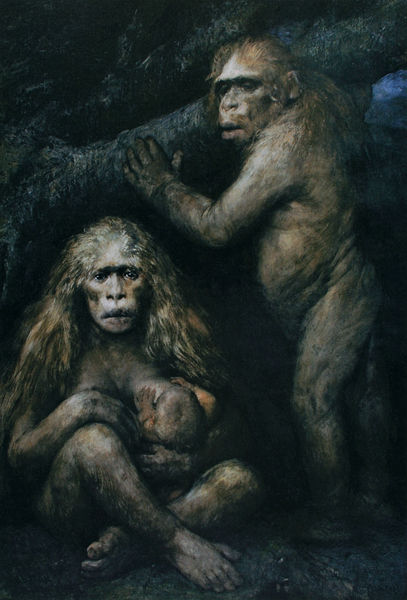
Titel: Pithecanthropus Alalus
Künstler: Gabriel von Max
Standort: Jena
Institution: Friedrich-Schiller-Universität
Schlagwörter: baum, blau, dunkel, gemälde, hand, himmel, kopf, mann, nackt, schatten, menschen, sitzen, braun, brust, busen, frau, frisur, haar, köpfe, licht, mund, nacht, nase, ohr, schwarz, stirn, blick, alt, blond, jung, trinken, alte, arme, augen, gesicht, stehen, bildnis, hände, portrait, porträt, öl, ast, baumstamm, stamm, boden, auge, dunkelheit, haare, familie, kind, mutter, paar, vater, höhle, höle, wald, affe, beine, fell, brüste, füße, wangen, düster, beobachten, baby, angst, kraft, muskeln, aufrecht, bauch, zehen, fuss, stillen, barfuß, nachts, haarig, entspannt, halbprofil, rinde, grotte, männchen, weibchen, brau, menschlich, tatzen, affen, max, junges, dümmlich, schneidersitz, blöd, dumm, nähren, säugen, evolution, gorilla, gabriel, pranken, steinzeit, behaart, türkensitz, plump, säugend, blcik, findelkind, neandertaler, urmensch, kupka, idiot, urzeit, vorzeit, saugen, gorillas, gabriel von max, idioten, gabriel max, brust geben, menschenaffen, gabriel ma, homo sapiens, darvin, pfisterer, hölenmenschen, hölenmensch, neandertal, ölgmemälde, einfach nur toll, säiugen, haariggorilla